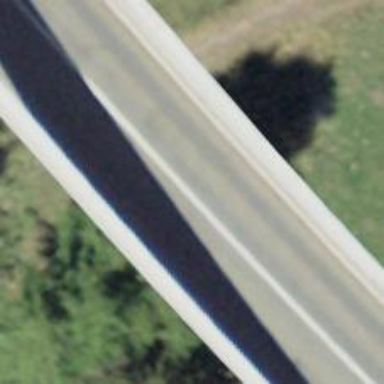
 crossing over asphalt road classified as primary highway."